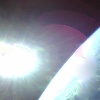
Label: sunburn